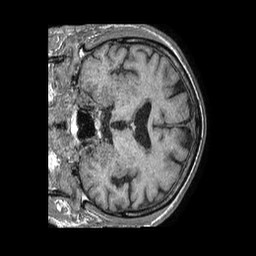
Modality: T1w
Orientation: coronal
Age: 76
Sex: male
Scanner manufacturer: philips
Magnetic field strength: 1.5 T
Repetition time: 0.007816 s
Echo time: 0.003571 s